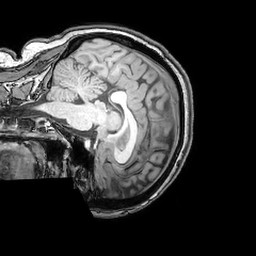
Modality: T1w
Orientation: sagittal
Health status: ill
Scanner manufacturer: philips
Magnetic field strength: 3 T
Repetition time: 0.007 s
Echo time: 0.0035 s